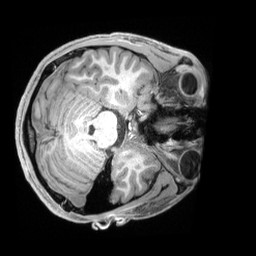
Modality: T1w
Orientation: axial
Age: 20
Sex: male
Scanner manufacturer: siemens
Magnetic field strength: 3 T
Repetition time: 2.4 s
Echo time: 0.00226 s